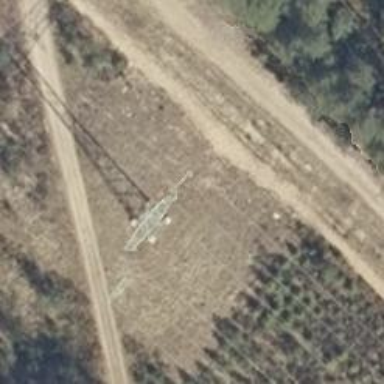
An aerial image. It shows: Power tower.